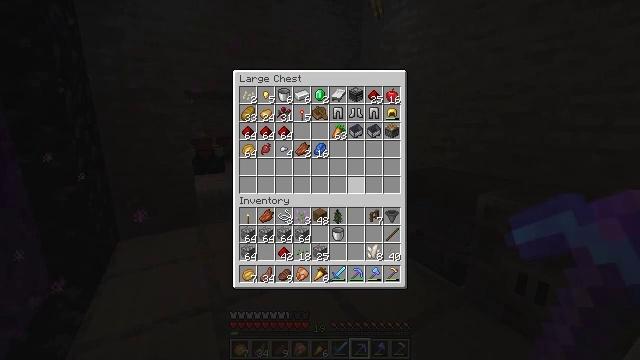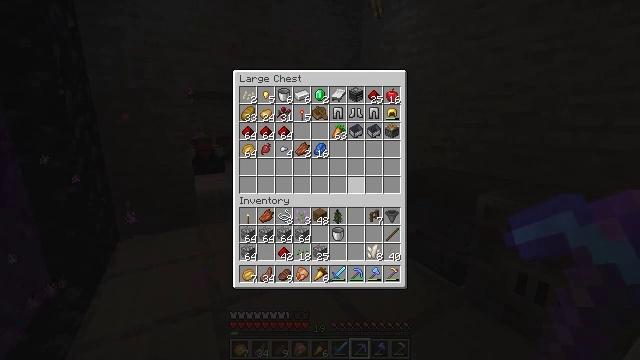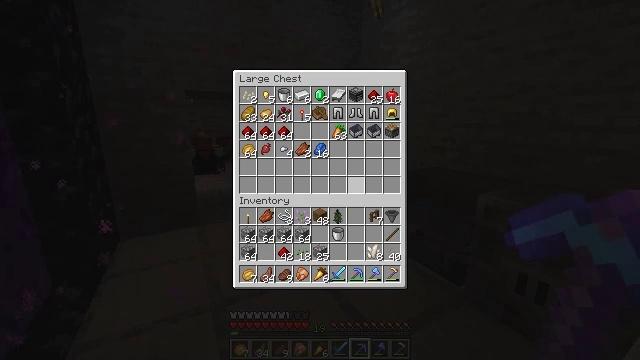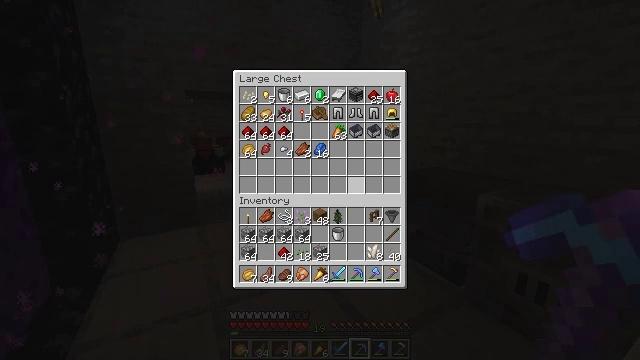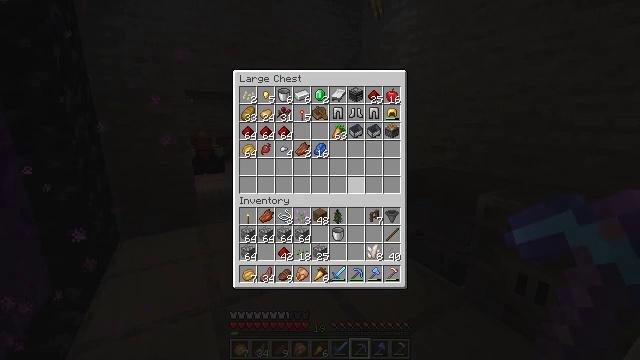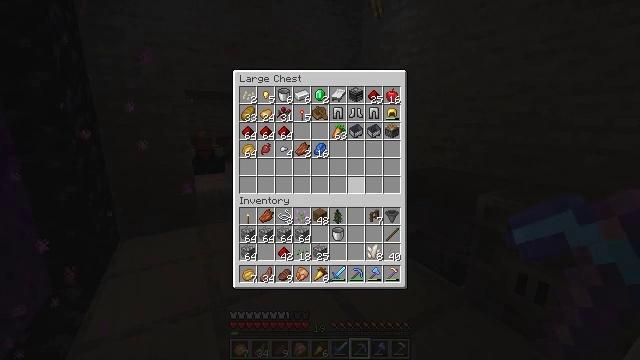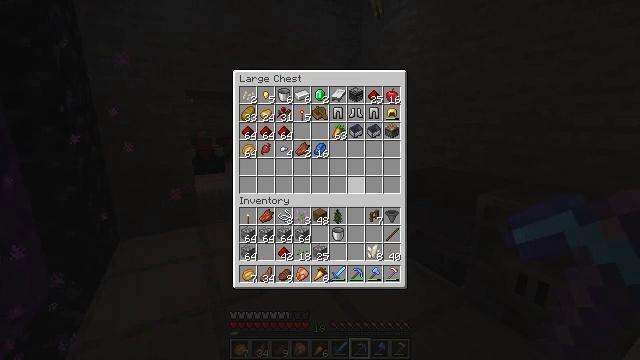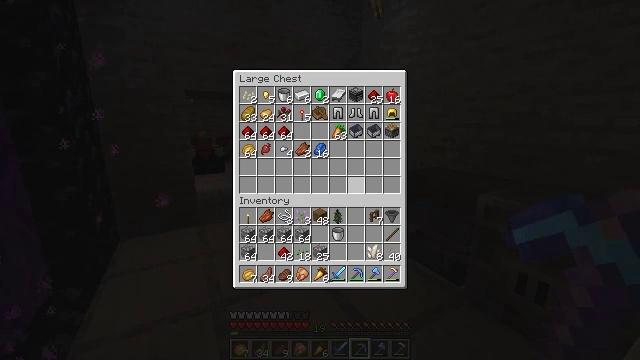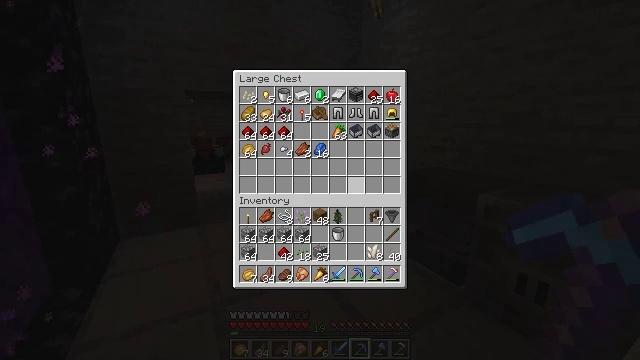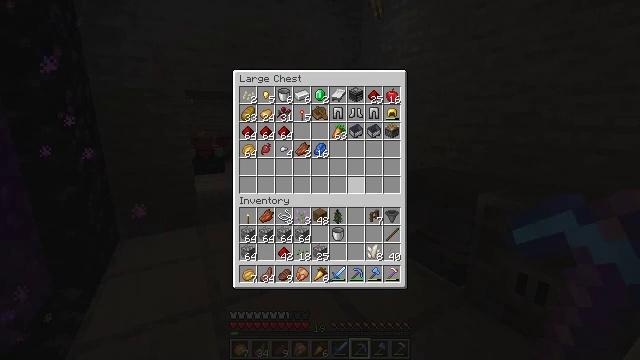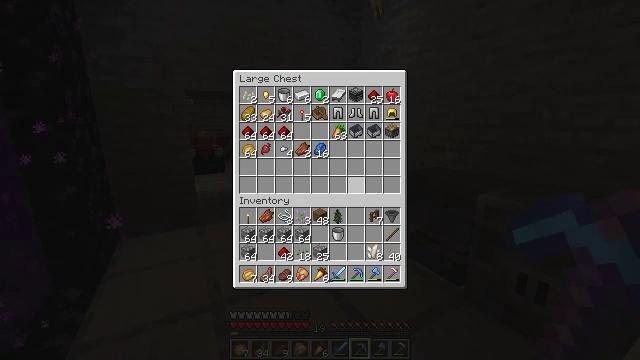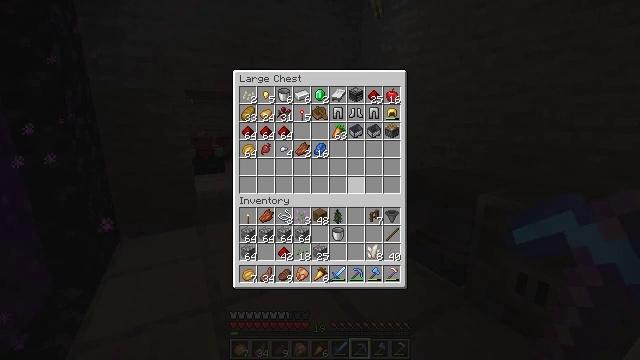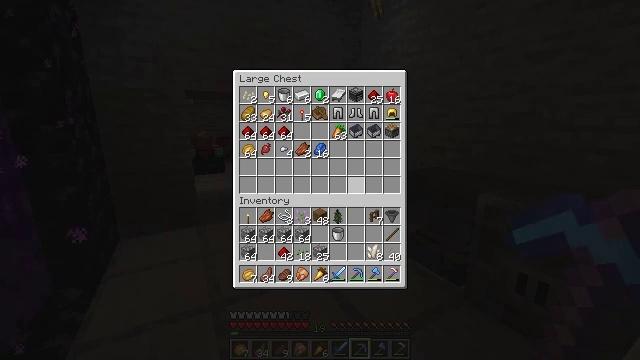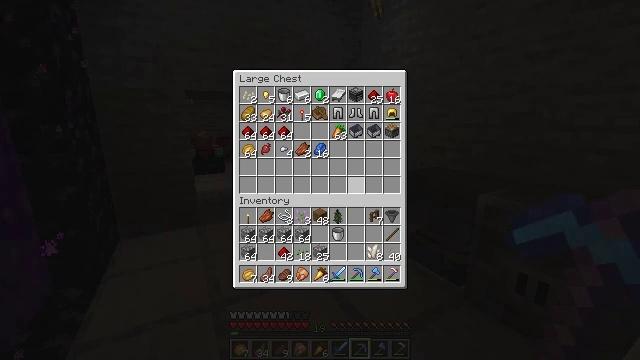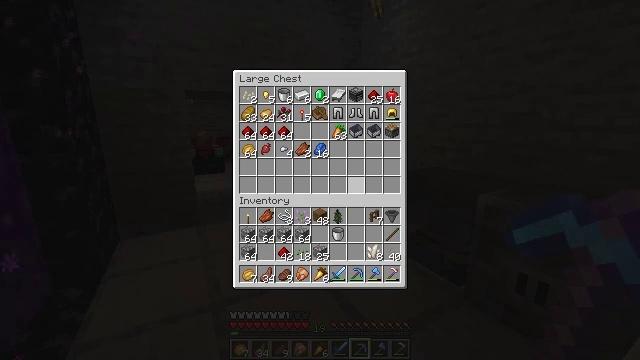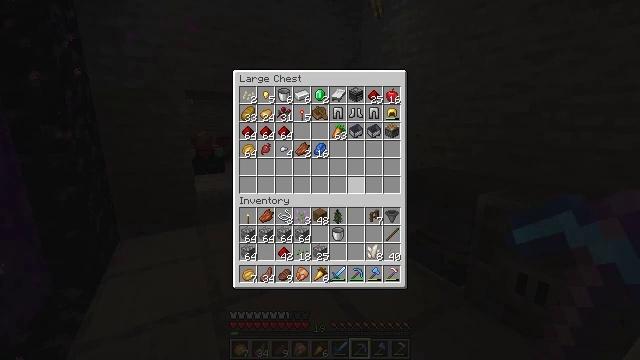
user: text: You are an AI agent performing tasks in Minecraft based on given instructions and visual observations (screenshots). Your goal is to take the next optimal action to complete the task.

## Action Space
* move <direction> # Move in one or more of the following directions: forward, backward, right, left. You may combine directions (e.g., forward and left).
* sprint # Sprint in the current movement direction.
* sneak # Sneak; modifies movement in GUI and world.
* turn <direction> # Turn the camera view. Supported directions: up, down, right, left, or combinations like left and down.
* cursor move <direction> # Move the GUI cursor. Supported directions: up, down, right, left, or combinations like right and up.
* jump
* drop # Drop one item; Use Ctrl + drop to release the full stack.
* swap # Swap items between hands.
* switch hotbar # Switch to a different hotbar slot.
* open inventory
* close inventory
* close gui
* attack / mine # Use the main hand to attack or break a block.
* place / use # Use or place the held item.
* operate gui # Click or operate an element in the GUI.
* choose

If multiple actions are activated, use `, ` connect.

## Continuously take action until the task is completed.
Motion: motion action
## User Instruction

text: Destroy the wheat to collect it.
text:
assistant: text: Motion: no_op
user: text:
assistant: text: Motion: no_op
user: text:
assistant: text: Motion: no_op
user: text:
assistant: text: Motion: no_op
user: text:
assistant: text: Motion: no_op
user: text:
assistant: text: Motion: no_op
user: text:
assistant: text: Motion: no_op
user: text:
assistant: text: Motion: no_op
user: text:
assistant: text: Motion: no_op
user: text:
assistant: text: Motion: no_op
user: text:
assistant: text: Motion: no_op
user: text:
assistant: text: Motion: no_op
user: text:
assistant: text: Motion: no_op
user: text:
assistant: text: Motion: no_op
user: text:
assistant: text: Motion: no_op
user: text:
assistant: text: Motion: no_op
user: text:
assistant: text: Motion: no_op
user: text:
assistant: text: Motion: no_op
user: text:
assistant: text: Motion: no_op
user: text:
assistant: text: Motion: no_op
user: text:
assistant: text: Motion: no_op
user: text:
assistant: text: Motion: no_op
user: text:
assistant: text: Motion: no_op
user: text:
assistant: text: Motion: no_op
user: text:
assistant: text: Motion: no_op
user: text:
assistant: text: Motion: no_op
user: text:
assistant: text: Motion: no_op
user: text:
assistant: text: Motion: no_op
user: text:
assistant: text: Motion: no_op
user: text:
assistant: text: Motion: no_op